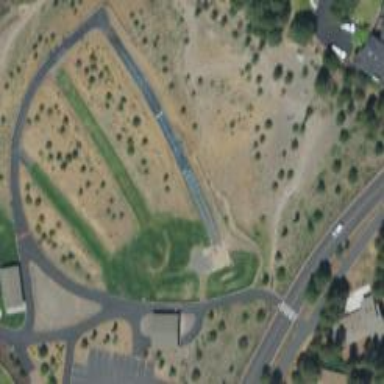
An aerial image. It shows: Disc golf hole in disc golf sport setting.